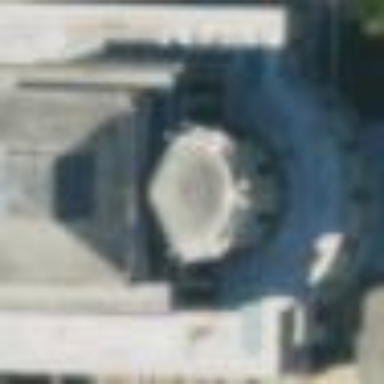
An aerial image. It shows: Temple building.